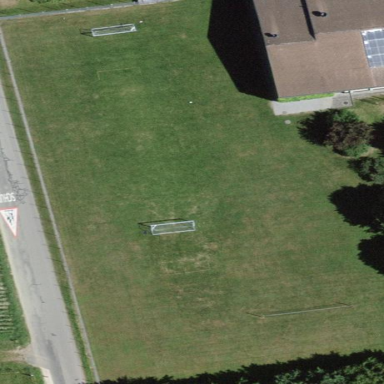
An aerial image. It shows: Soccer pitch with grass surface for leisure land.